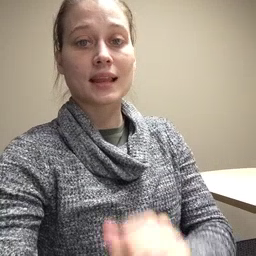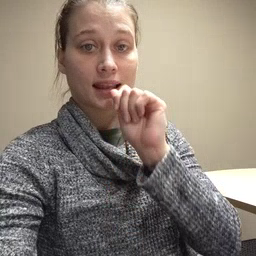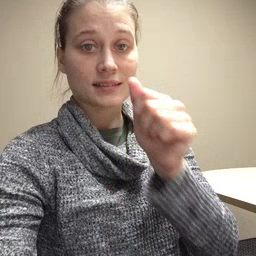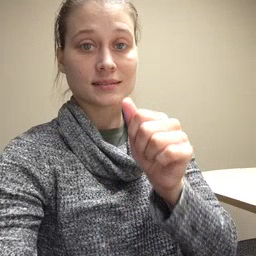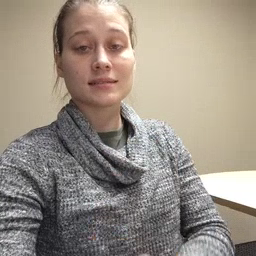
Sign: nuts